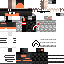
A male human skin with dark skin, wearing brown long hair dressed in a blue hoodie and black pants, featuring a closed mouth.